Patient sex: M
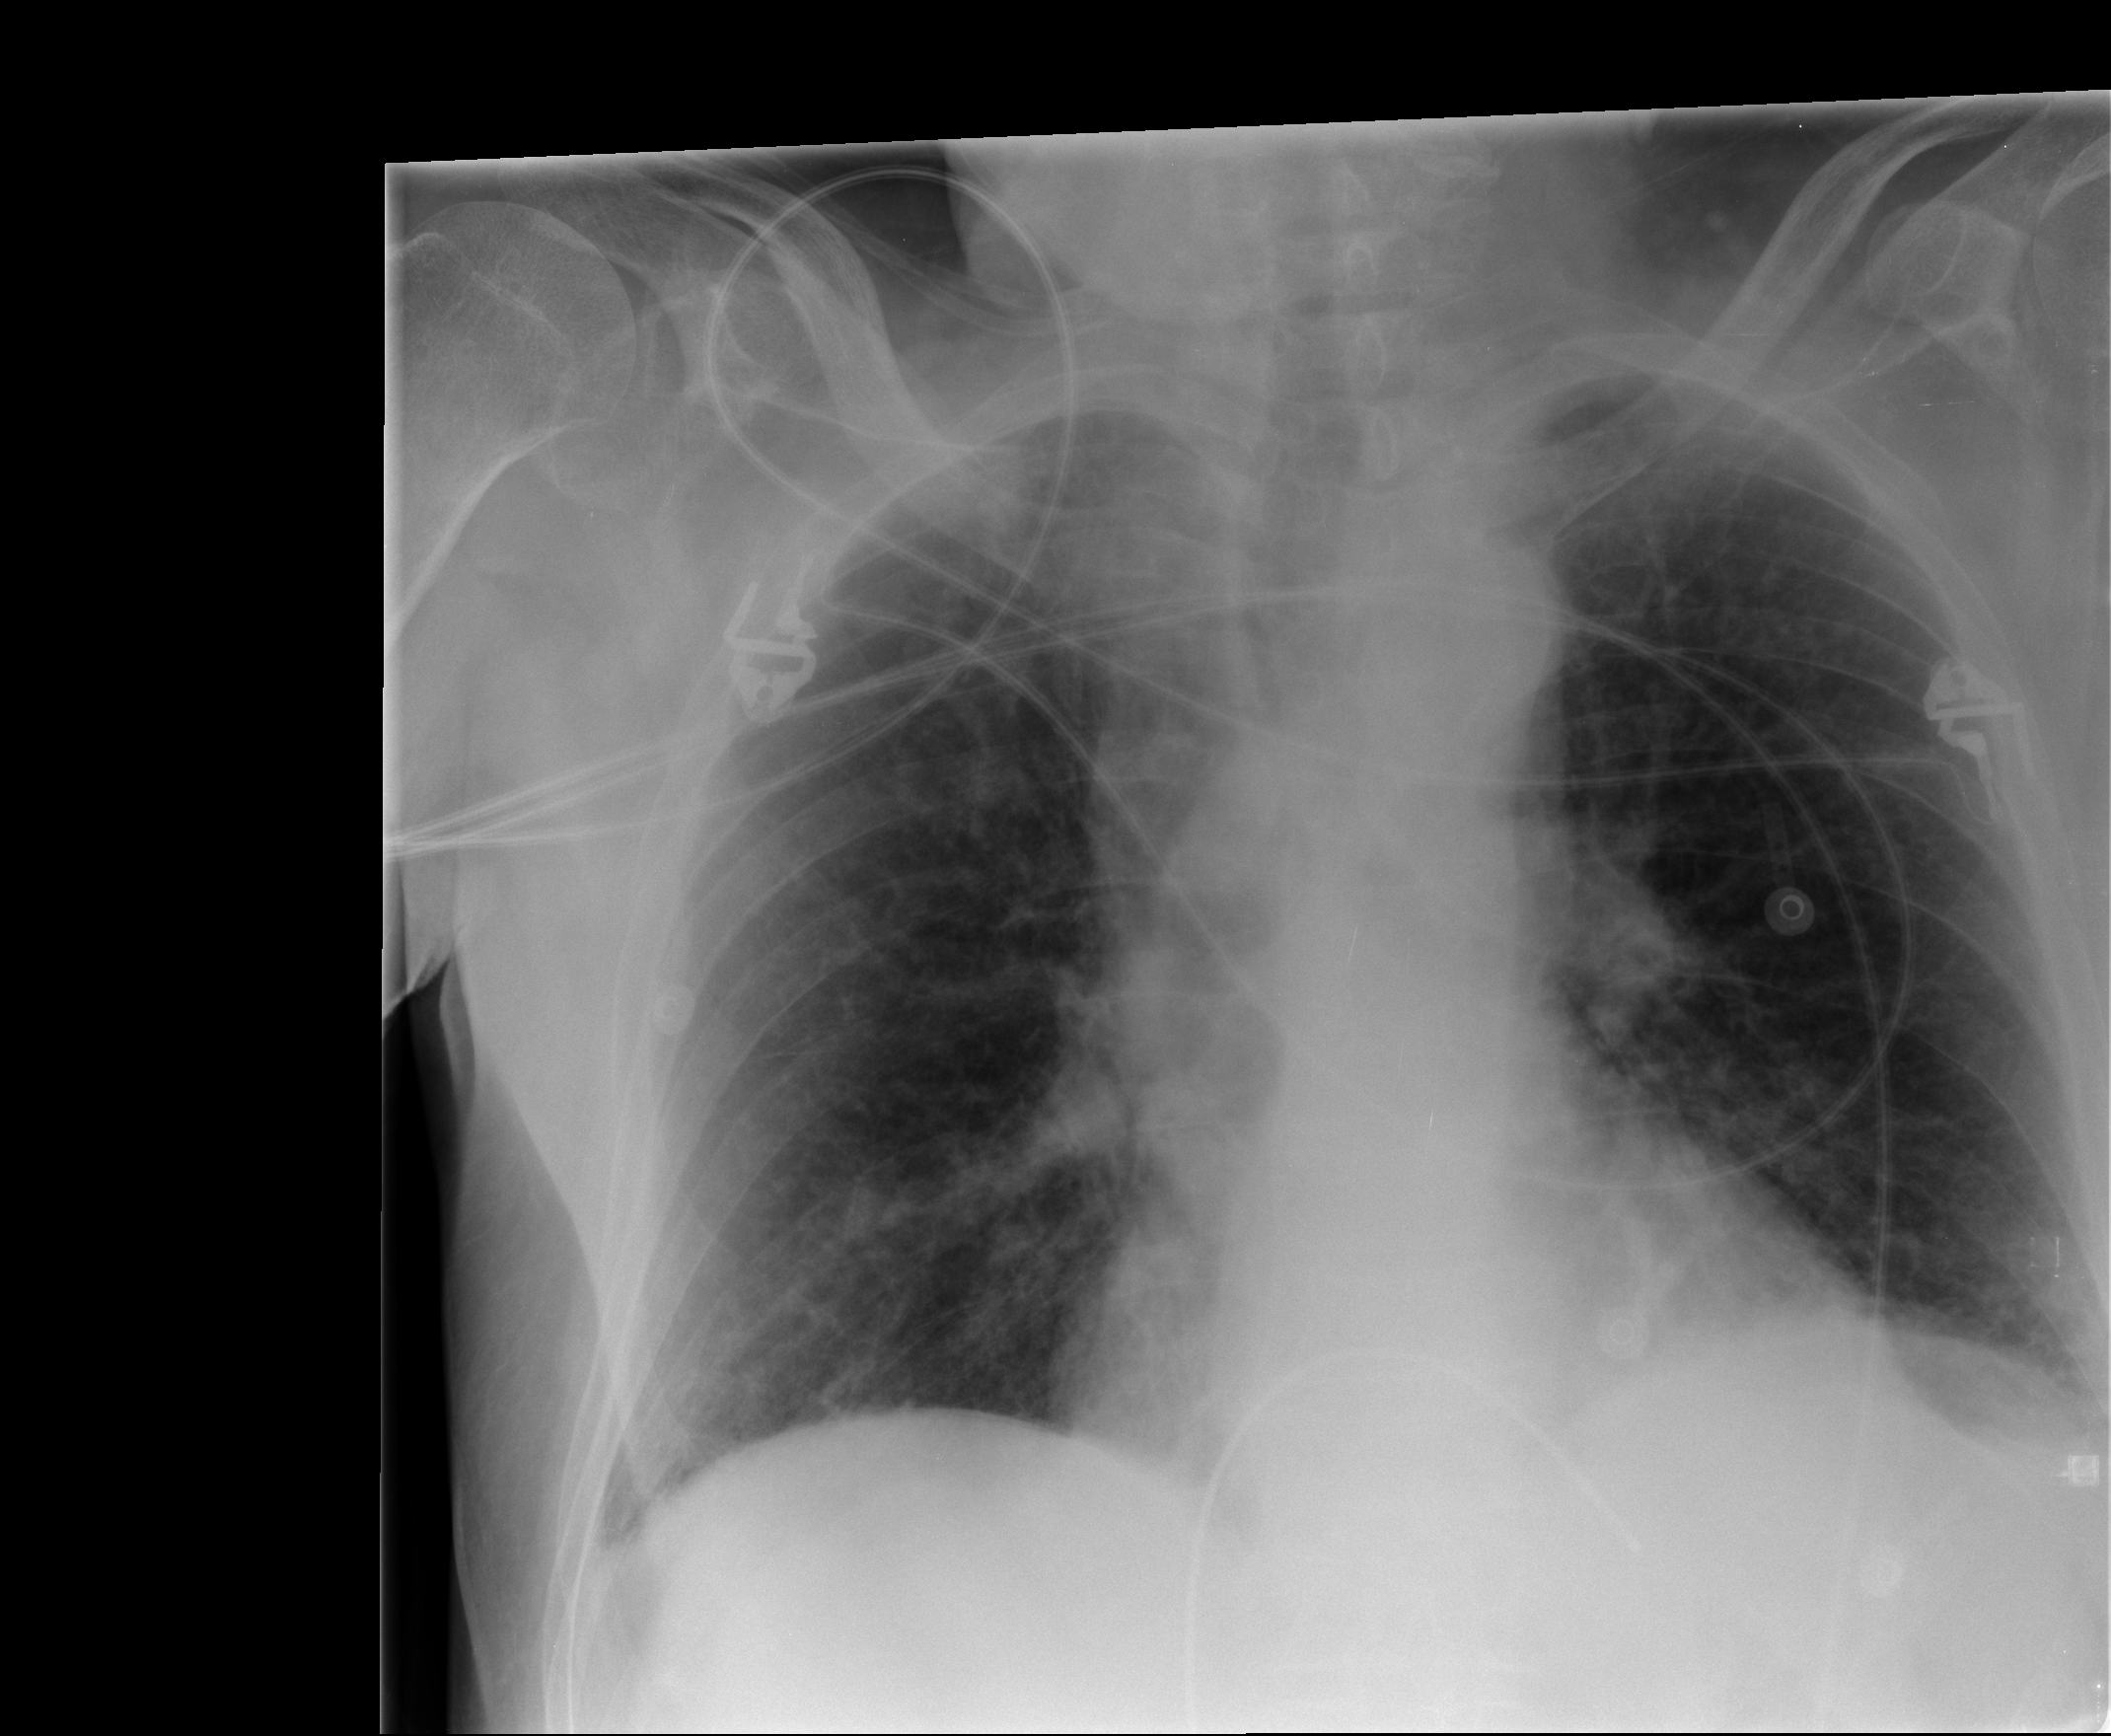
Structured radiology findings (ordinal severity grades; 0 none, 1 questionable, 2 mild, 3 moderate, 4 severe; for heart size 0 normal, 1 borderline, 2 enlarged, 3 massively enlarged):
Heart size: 0
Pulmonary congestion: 2
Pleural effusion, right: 0
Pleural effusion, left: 0
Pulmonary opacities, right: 0
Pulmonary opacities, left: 0
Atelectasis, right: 2
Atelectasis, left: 0